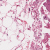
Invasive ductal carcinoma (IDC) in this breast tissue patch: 0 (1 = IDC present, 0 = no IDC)